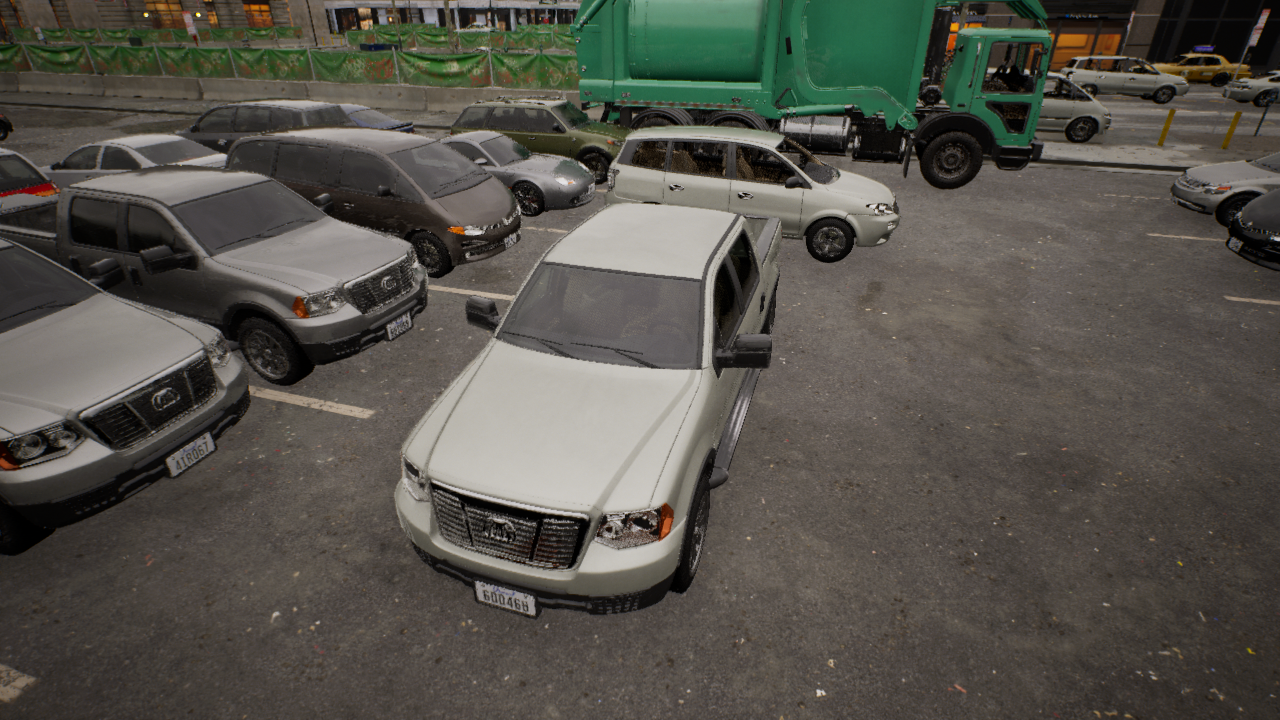
Venue: arterial
Lighting: golden hour
Vehicle rig: pickup